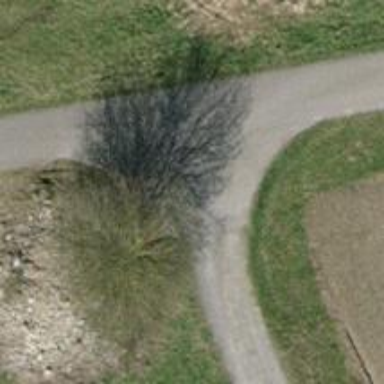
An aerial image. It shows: Red bench.